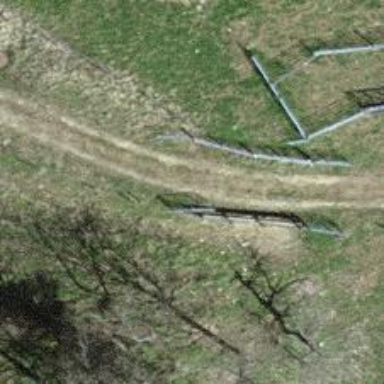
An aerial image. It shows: Gate.